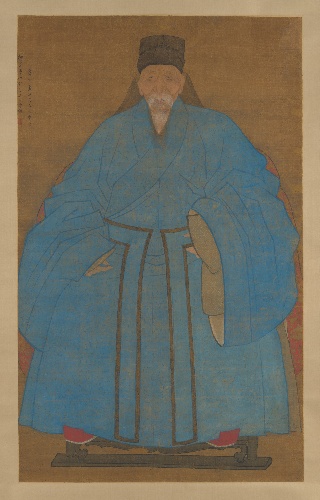
Title: 明  阮祖德  抑齋曾叔祖八十五齡壽像  軸|Portrait of the Artist's Great-Granduncle Yizhai at the Age of Eighty-Five
Artist: Ruan Zude
Artist bio: Chinese, 16th or early 17th century
Date: dated "xinyou" (1561 or 1621?)
Object type: Hanging scroll
Classification: Paintings
Medium: Hanging scroll; ink and color on silk
Culture: China
Period: Ming dynasty (1368–1644)
Dimensions: Image: 61 3/4 x 37 7/8 in. (156.8 x 96.2 cm)
Department: Asian Art
Credit line: Seymour Fund, 1959
Accession year: 1959
Repository: Metropolitan Museum of Art, New York, NY
Tags: Men|Portraits